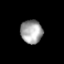
Tissue: skin
Cell type: Fibroblasts
Senescence score: 0.2663
Nuclear area (px): 500
Mean DAPI intensity: 163.456